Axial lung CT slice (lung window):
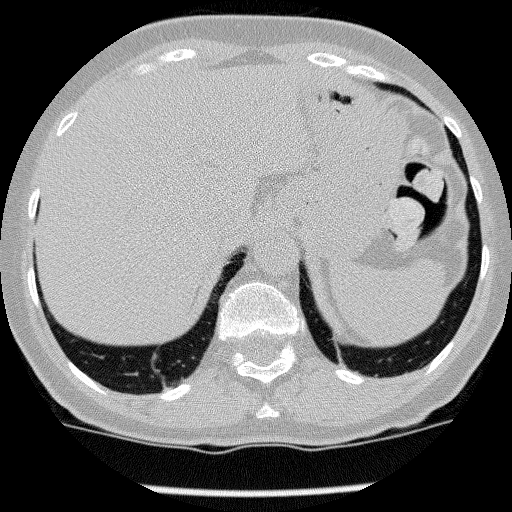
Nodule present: no